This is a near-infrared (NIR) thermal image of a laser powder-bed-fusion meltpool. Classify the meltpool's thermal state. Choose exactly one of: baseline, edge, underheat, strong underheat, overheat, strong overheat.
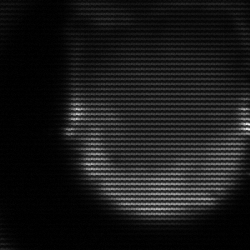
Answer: edge